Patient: sex M, age 54
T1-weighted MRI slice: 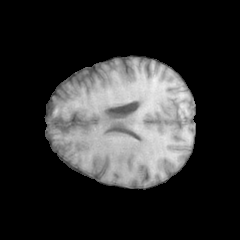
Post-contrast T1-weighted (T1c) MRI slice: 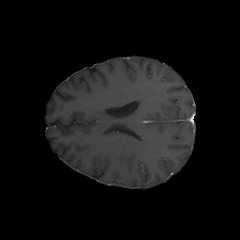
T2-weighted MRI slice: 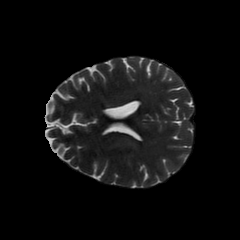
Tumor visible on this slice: no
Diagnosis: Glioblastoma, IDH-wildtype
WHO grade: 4